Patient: sex M, age 55
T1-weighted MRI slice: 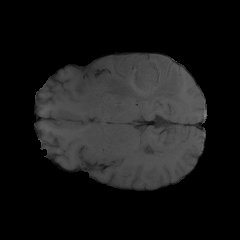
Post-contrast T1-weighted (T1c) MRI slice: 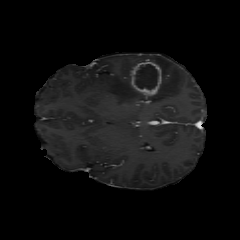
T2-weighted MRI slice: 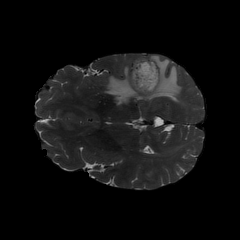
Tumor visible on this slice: yes
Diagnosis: Glioblastoma, IDH-wildtype
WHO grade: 4